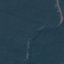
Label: Forest